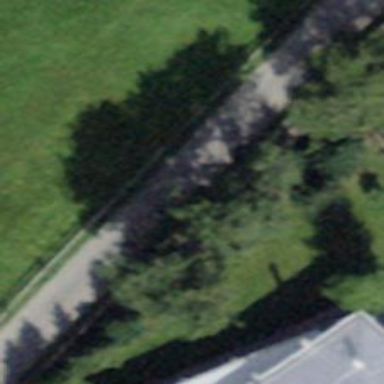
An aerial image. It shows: Residential road with pebblestone surface.